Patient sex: M
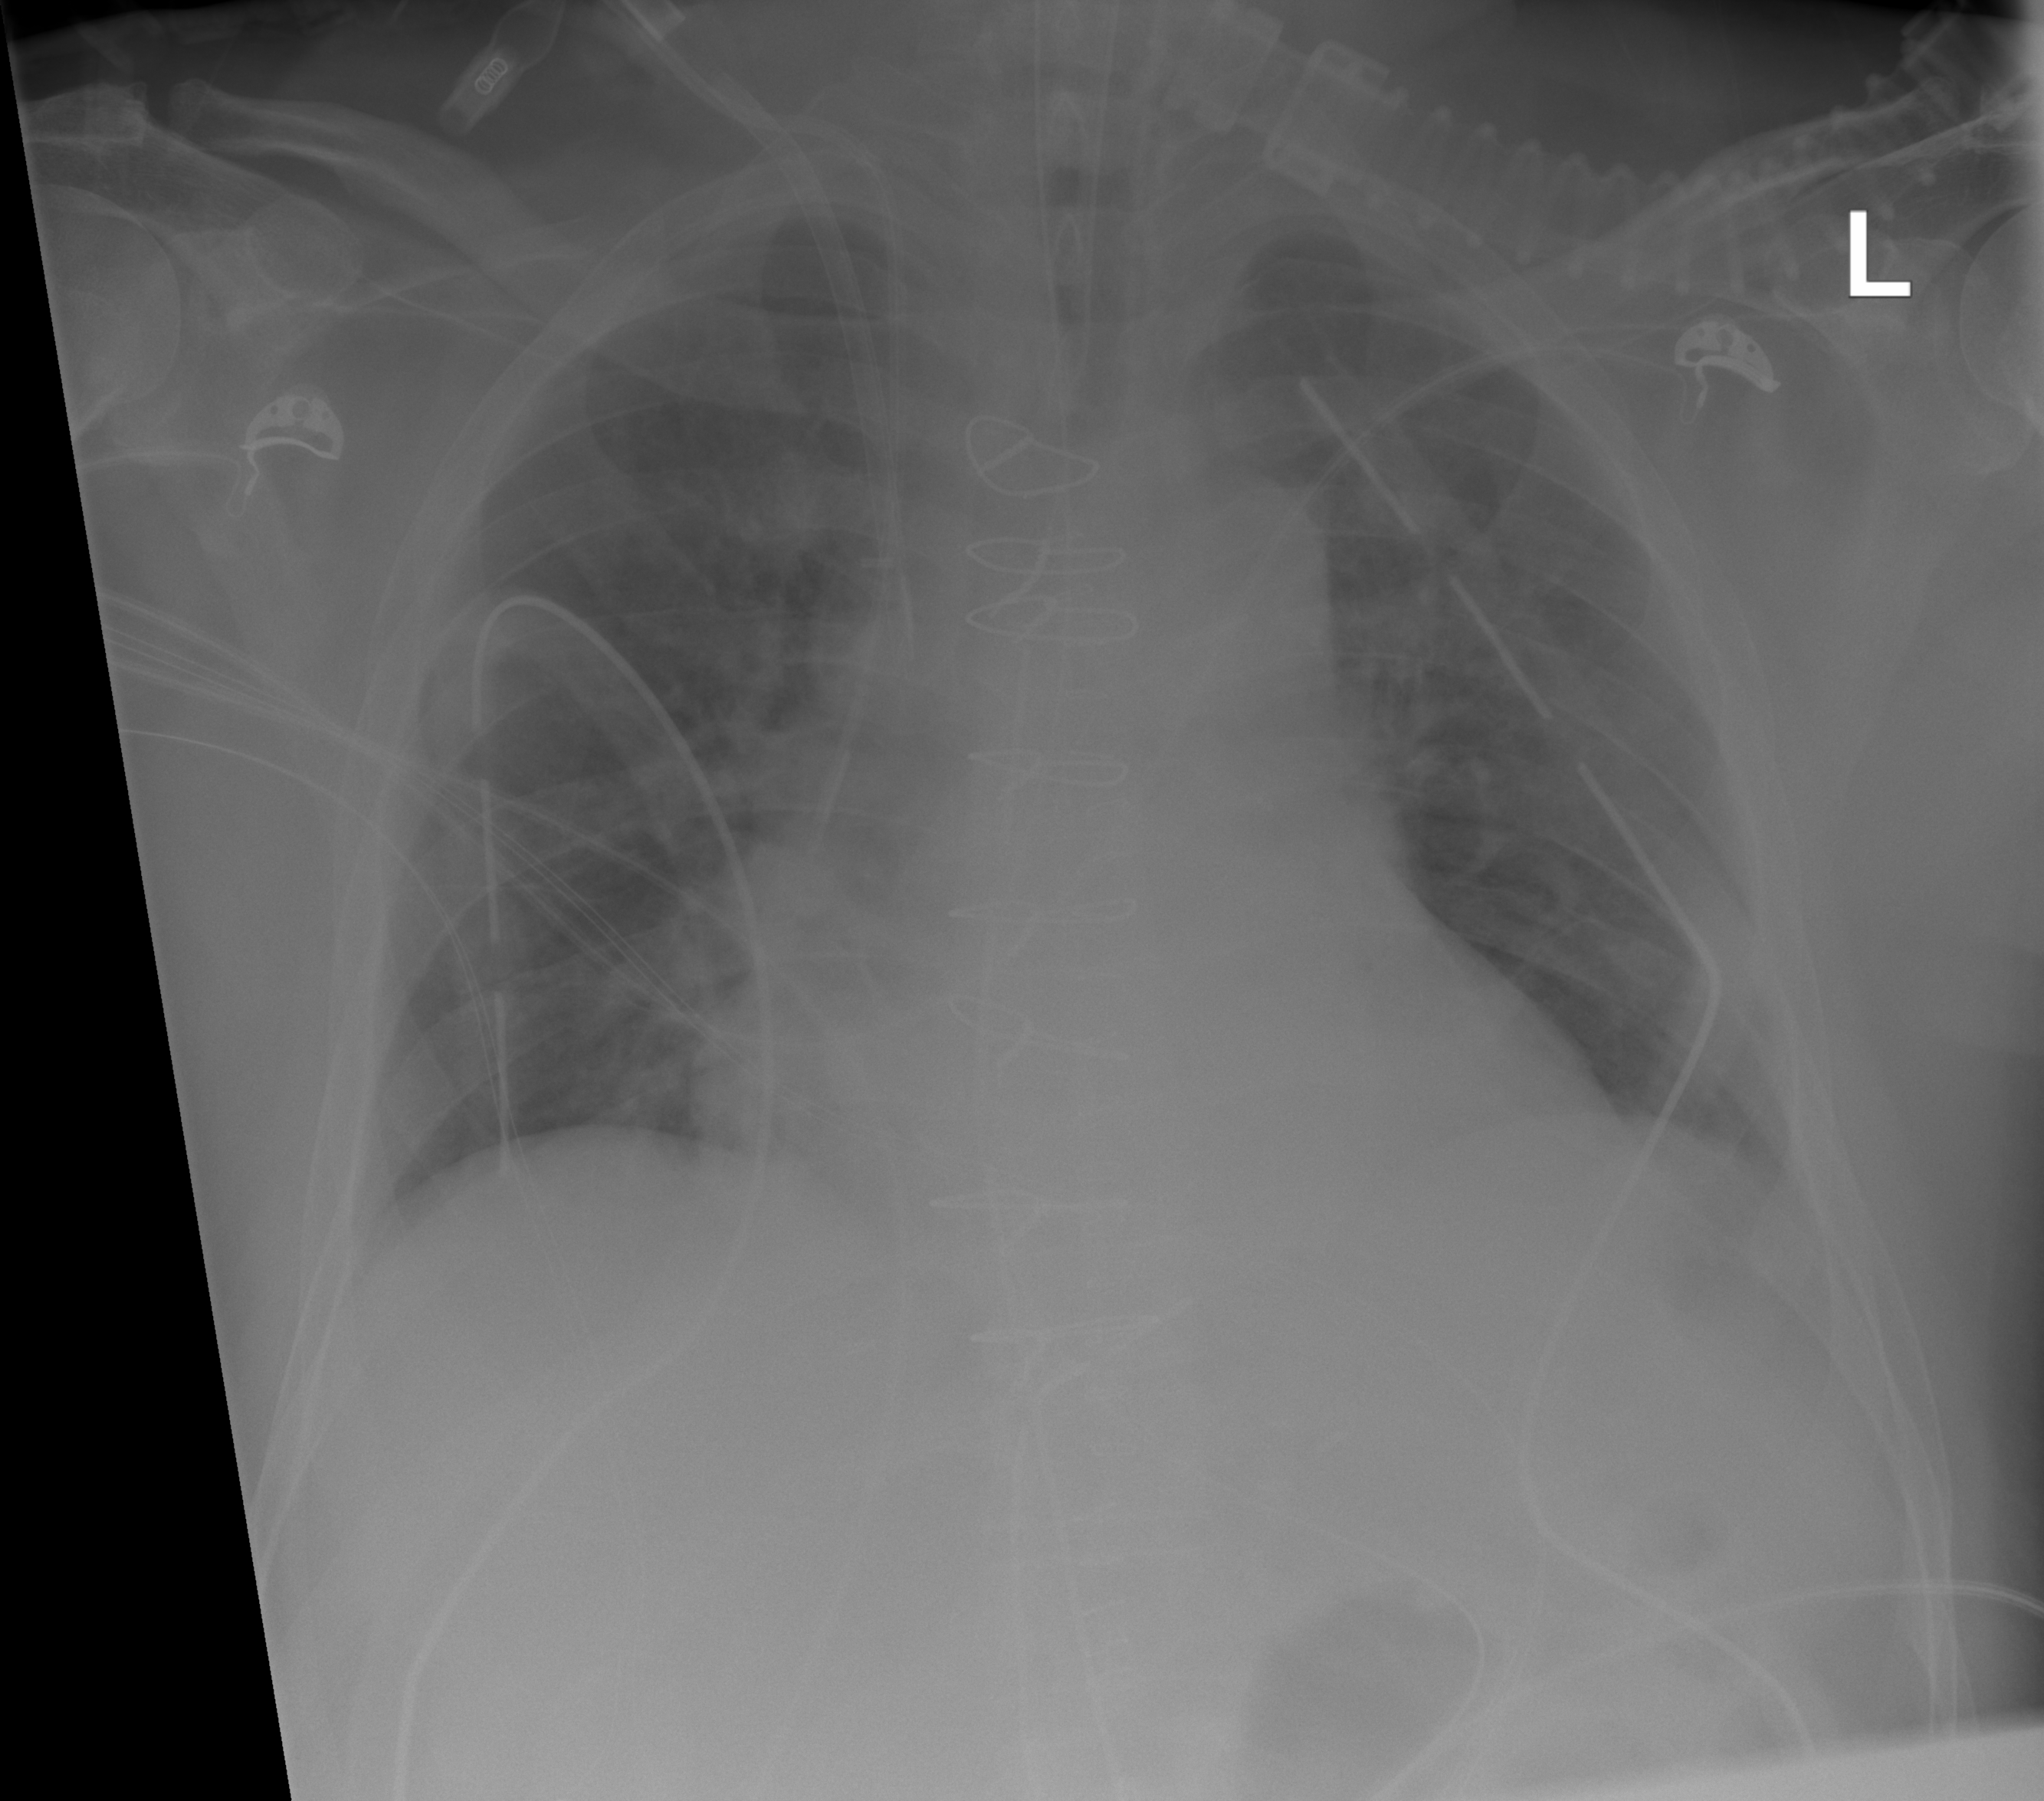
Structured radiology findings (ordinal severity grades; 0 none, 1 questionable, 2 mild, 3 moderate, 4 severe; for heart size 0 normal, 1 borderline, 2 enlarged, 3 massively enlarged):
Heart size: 2
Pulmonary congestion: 2
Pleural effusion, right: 1
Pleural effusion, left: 1
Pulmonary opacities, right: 0
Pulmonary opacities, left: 0
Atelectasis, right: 0
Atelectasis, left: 0